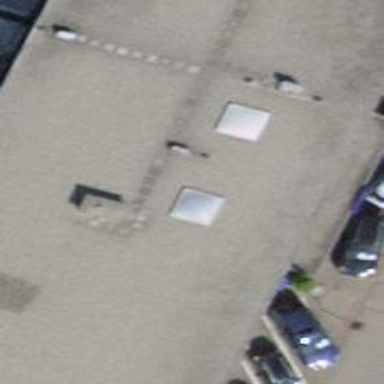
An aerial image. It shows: Shop that sells cars.